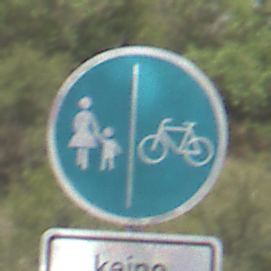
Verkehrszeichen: GetrennterRadUndGehwegRadwegRechts
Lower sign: HinweisDurchVerbaleAngabe4
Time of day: Midday
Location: Outdoor (Nature)
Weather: PartlyCloudy
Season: NotSpecified
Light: Natural